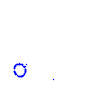
Particle: proton